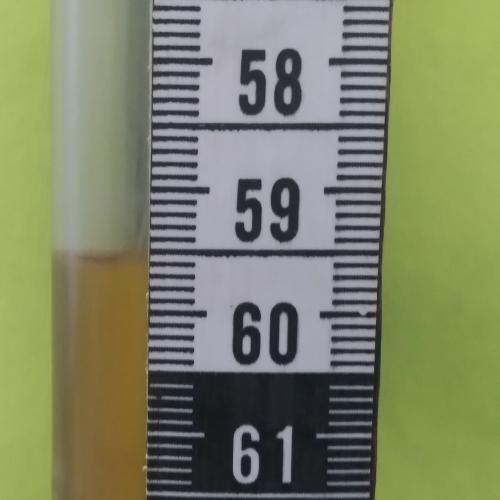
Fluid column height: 59.5 cm